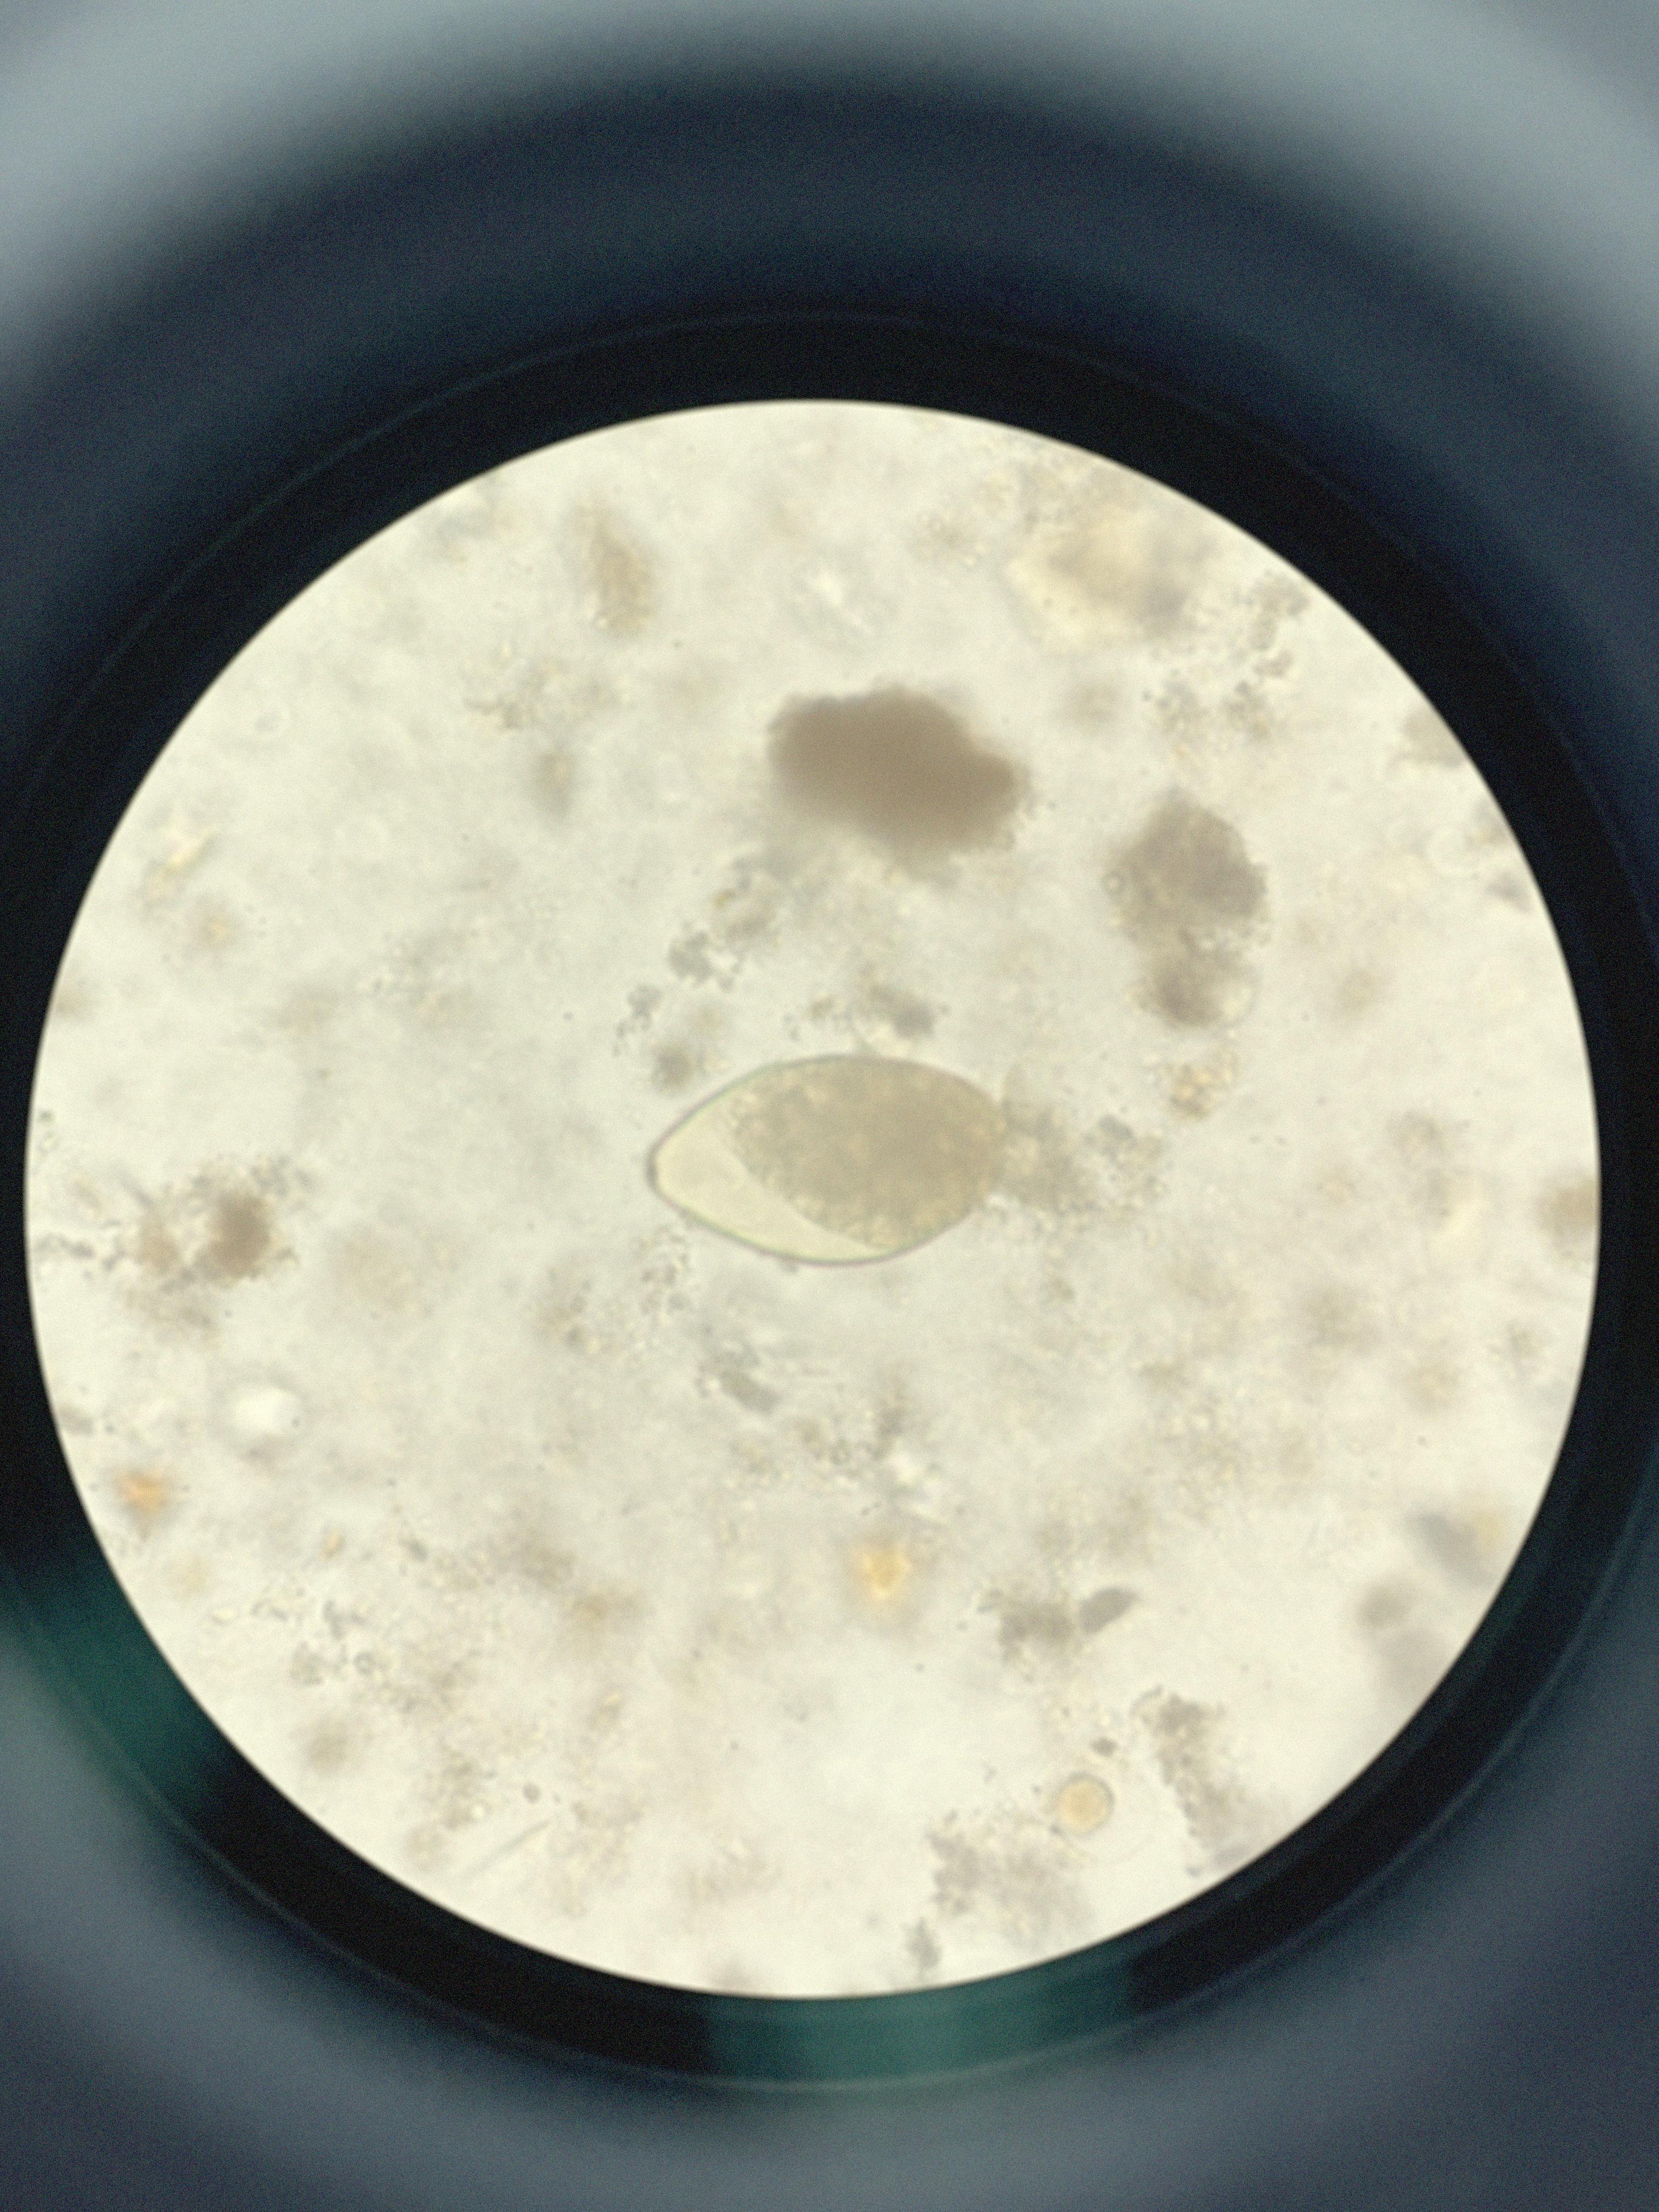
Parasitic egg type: Fasciolopsis buski